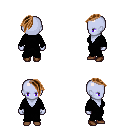
a pixel art fantasy rpg character, female body template, dark elf, purple skin, black robe, gold greaves, brown long mohawk hairstyle, brown shoes, four views (front, back, left, right), 2x2 character sprite sheet, small pixel art, hard edges, no anti-aliasing